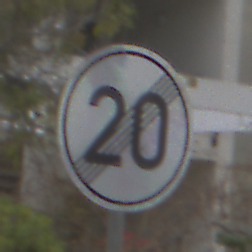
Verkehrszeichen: EndeGeschwindigkeit20
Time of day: Midday
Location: Outdoor (Urban)
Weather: Overcast
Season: NotSpecified
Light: Natural